Field crop: tomato
Growth stage: 2
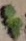
Species: solanum